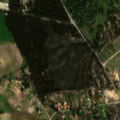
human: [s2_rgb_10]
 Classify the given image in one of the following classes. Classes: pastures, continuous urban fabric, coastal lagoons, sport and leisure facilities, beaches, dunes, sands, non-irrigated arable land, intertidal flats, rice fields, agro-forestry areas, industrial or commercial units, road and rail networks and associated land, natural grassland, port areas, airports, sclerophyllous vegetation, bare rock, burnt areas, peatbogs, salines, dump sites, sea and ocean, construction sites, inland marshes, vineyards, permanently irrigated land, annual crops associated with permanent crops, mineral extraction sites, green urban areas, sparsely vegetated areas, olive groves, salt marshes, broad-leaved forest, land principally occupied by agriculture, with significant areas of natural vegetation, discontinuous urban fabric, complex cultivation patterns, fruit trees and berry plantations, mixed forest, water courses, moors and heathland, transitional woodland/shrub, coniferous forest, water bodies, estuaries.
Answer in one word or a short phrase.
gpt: non-irrigated arable land, permanently irrigated land, agro-forestry areas, broad-leaved forest, mixed forest, transitional woodland/shrub